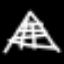
Label: The Eiffel Tower